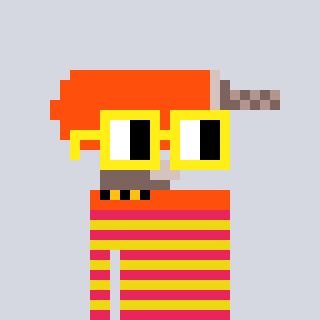
a pixel art character with square yellow glasses, a drill-shaped head and a yellow-colored body on a cool background